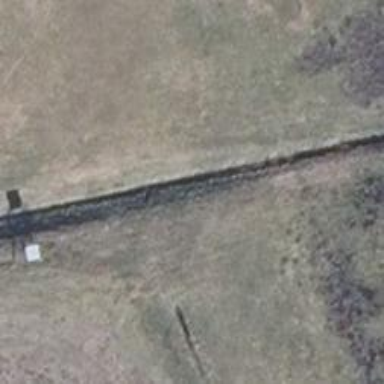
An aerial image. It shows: Culvert tunnel.